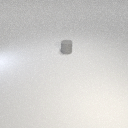
small gray rubber cylinder